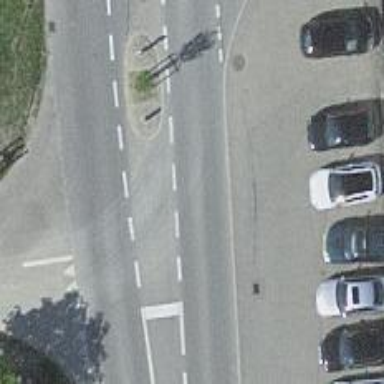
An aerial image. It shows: Secondary road with asphalt surface.